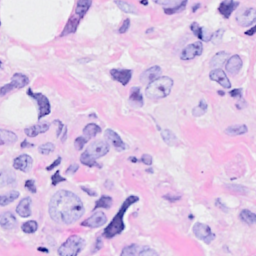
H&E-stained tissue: Breast